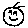
Label: smiley face